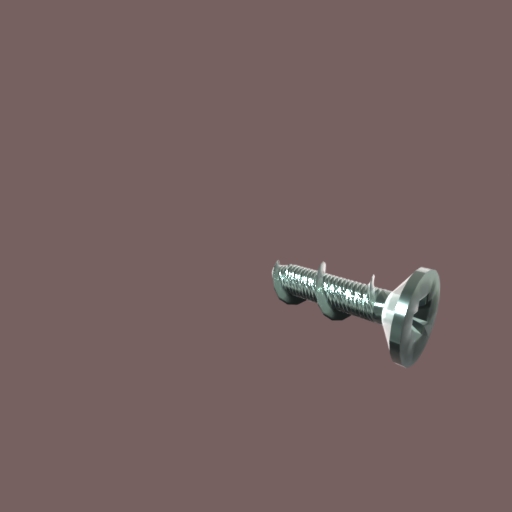
Label: screw